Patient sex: M
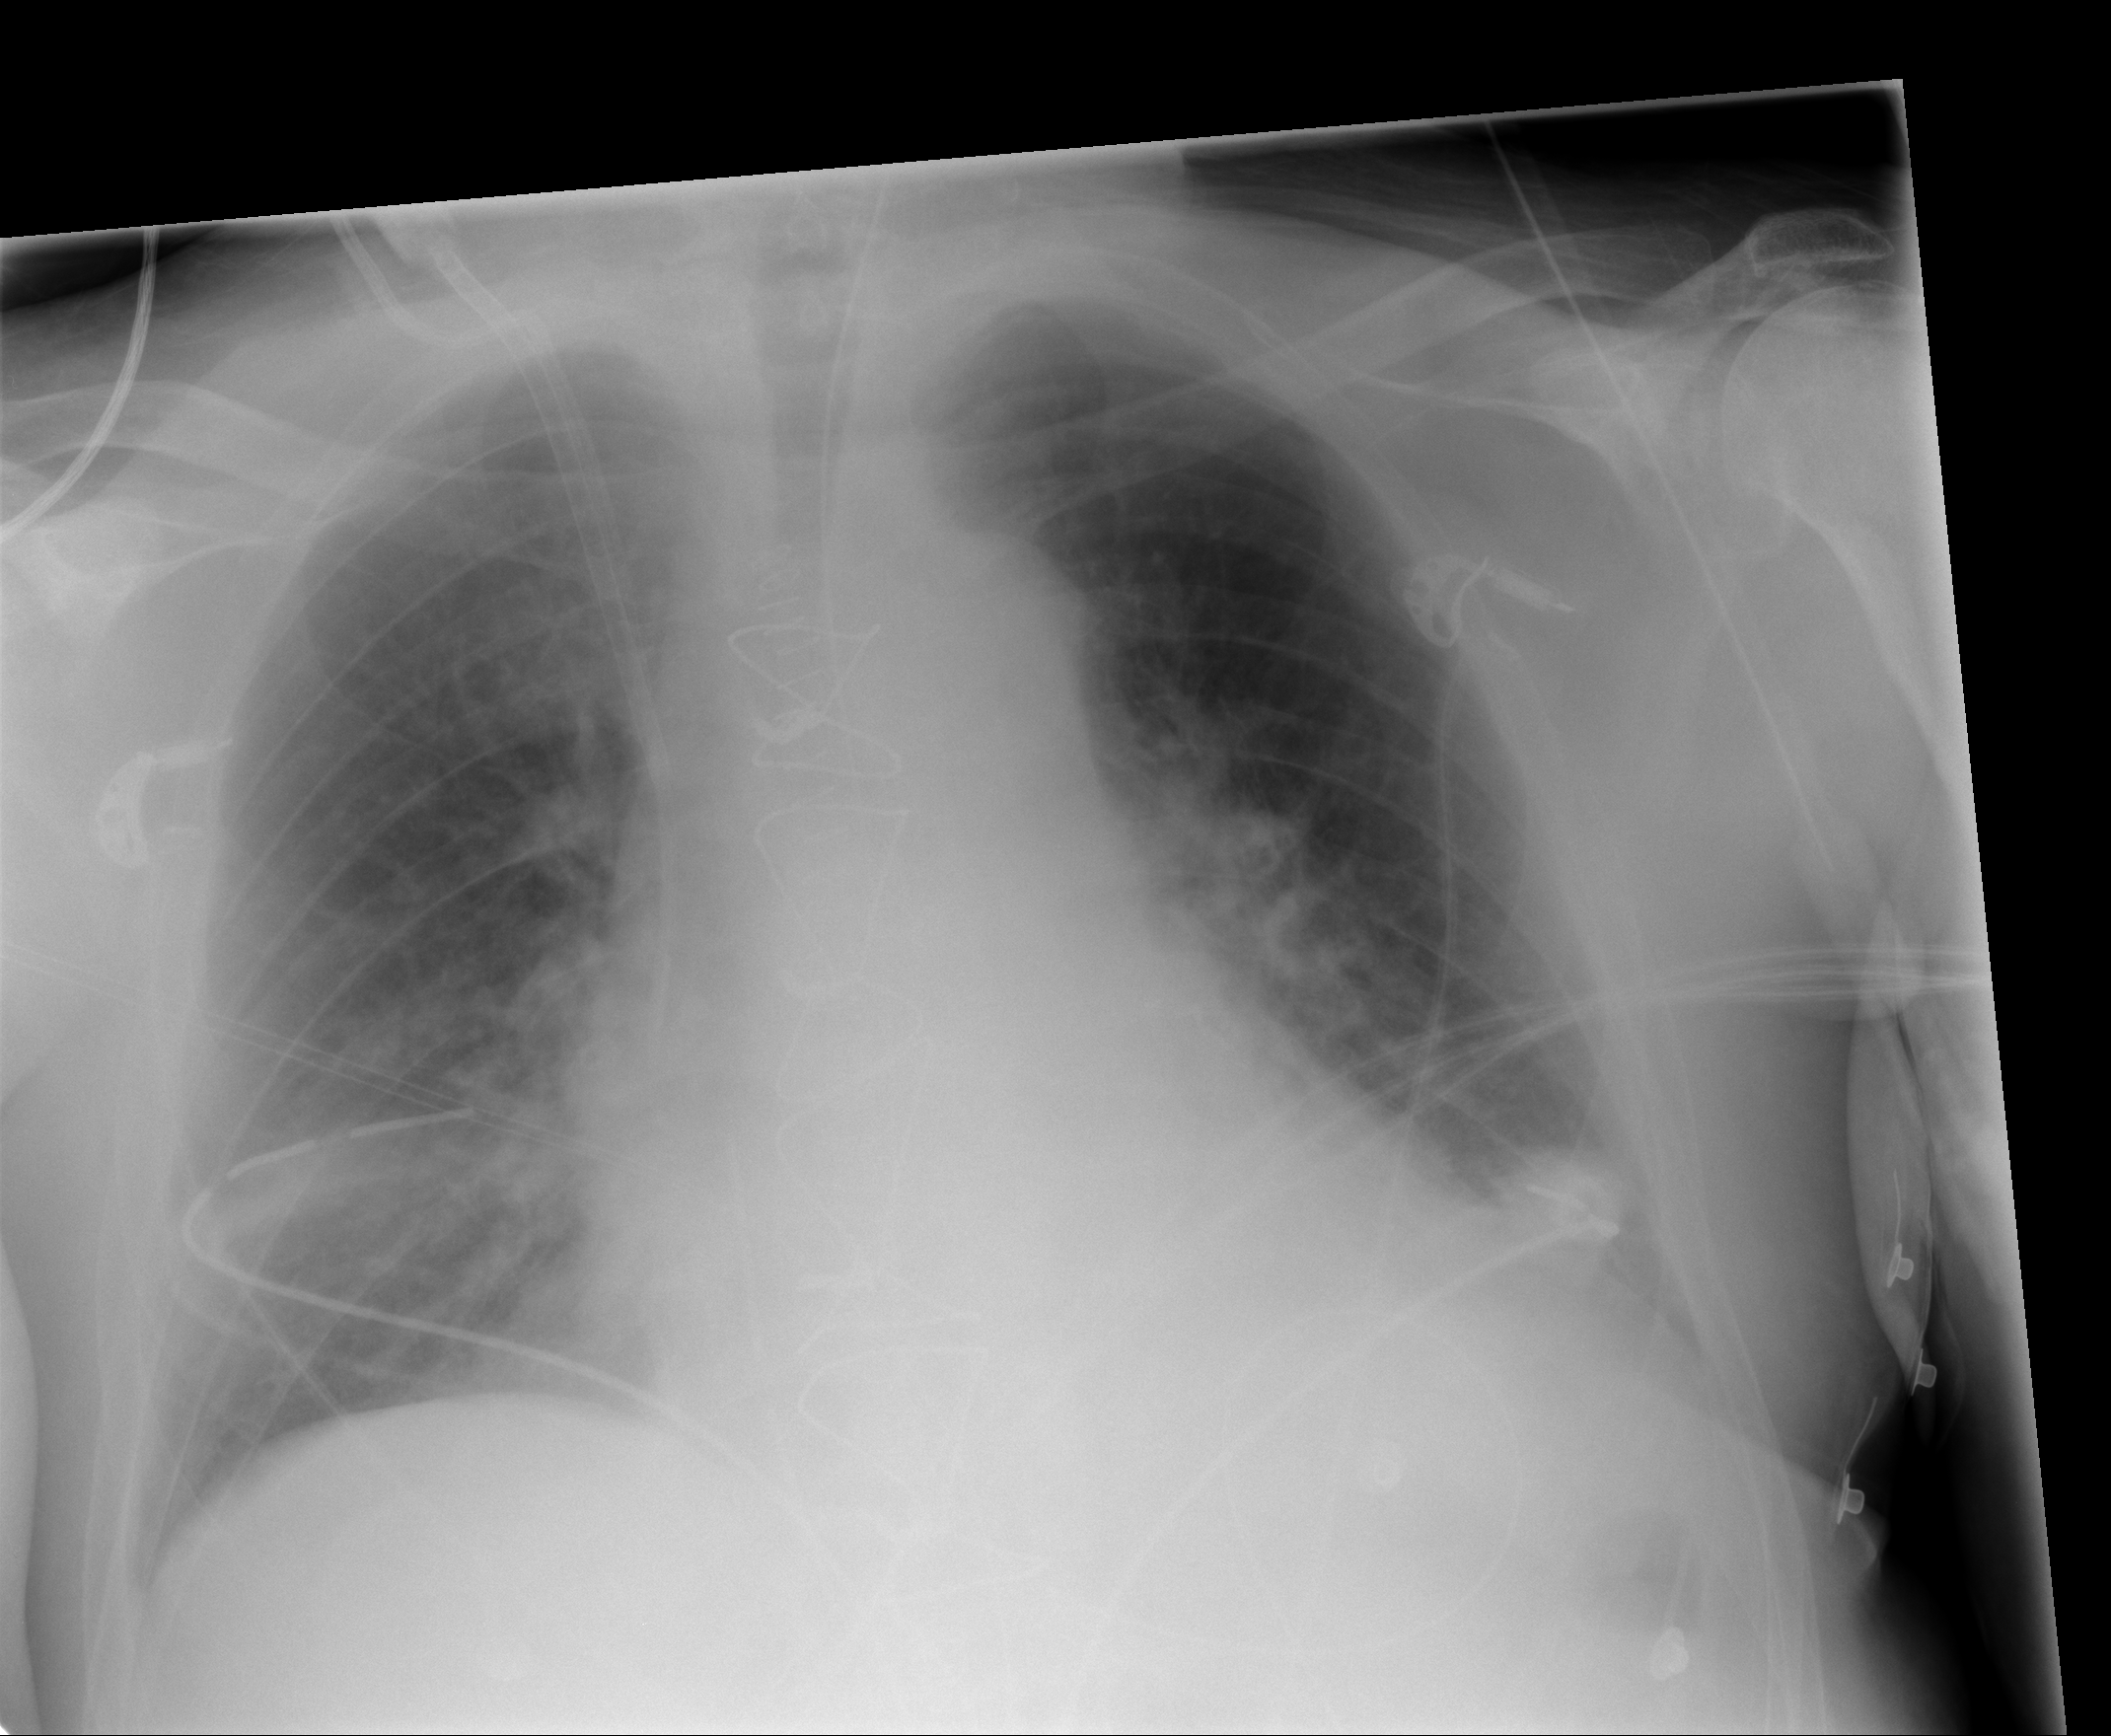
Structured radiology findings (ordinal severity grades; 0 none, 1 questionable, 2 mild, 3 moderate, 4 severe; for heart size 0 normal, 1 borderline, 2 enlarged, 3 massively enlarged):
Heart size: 2
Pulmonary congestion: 2
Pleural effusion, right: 0
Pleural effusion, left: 2
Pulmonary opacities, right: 2
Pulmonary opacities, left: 2
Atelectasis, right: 2
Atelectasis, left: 2